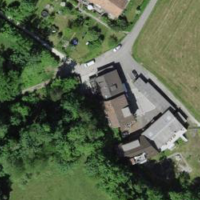
EUNIS habitat code: 24
Species observed at this site:
Lonicera acuminata